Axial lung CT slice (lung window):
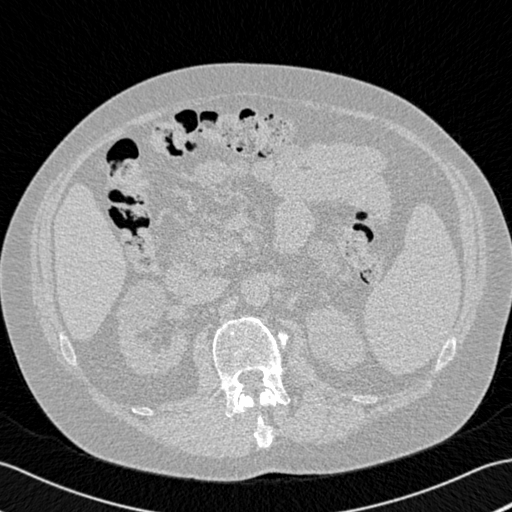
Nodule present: no